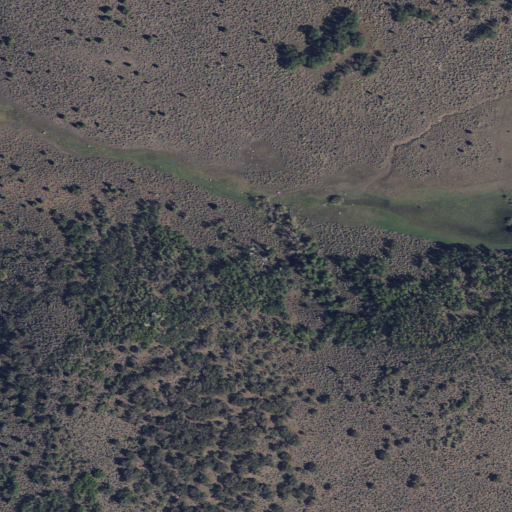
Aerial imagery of plain(s) in Utah named Rose Meadows containing shrub, evergreen forest, deciduous forest, and woody wetlands